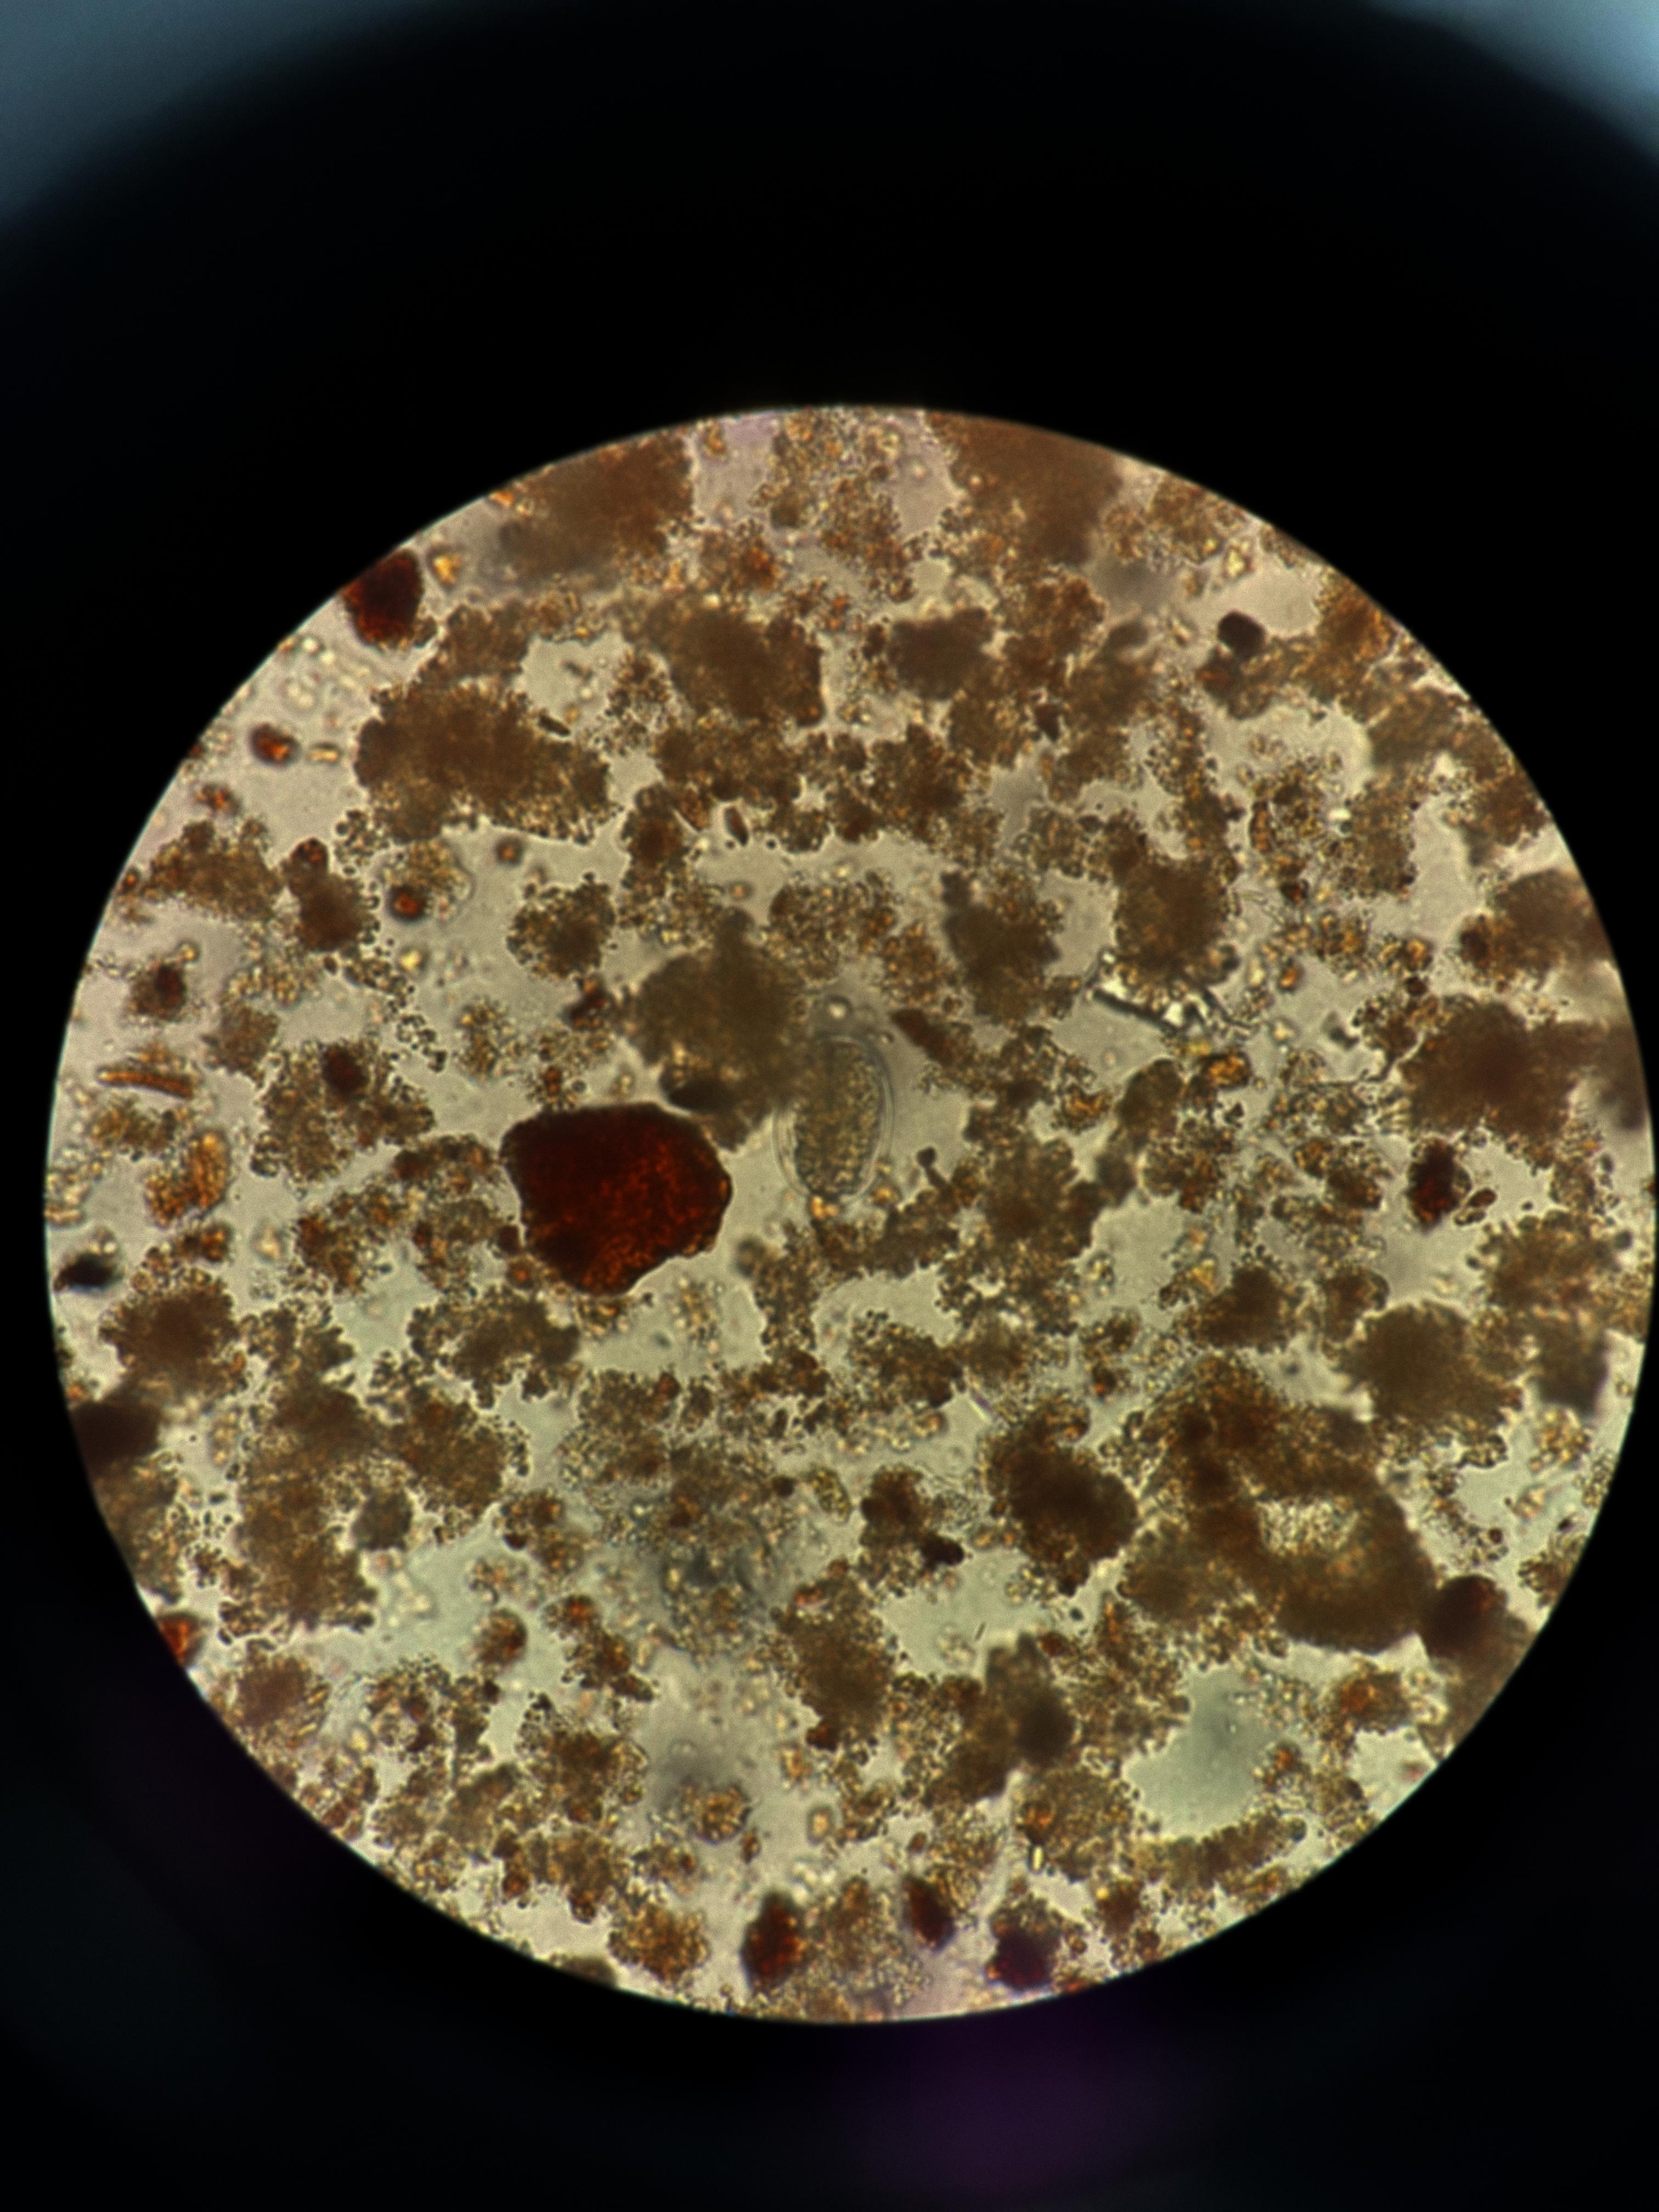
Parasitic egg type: Hookworm egg